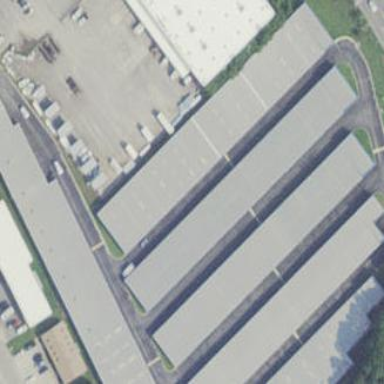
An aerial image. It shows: Industrial building.